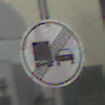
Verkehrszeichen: EndeUeberholverbotKraftfahrzeuge
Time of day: MorningAfternoon
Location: Outdoor (Urban)
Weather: Overcast
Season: NotSpecified
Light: Natural